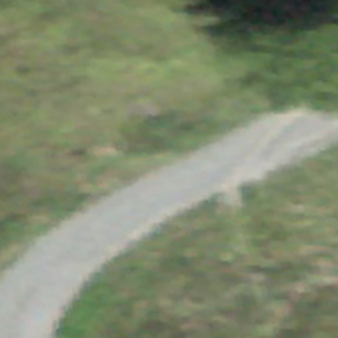
Label: other